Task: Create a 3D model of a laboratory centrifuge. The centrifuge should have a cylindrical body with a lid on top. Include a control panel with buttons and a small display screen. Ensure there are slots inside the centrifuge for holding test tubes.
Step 249:
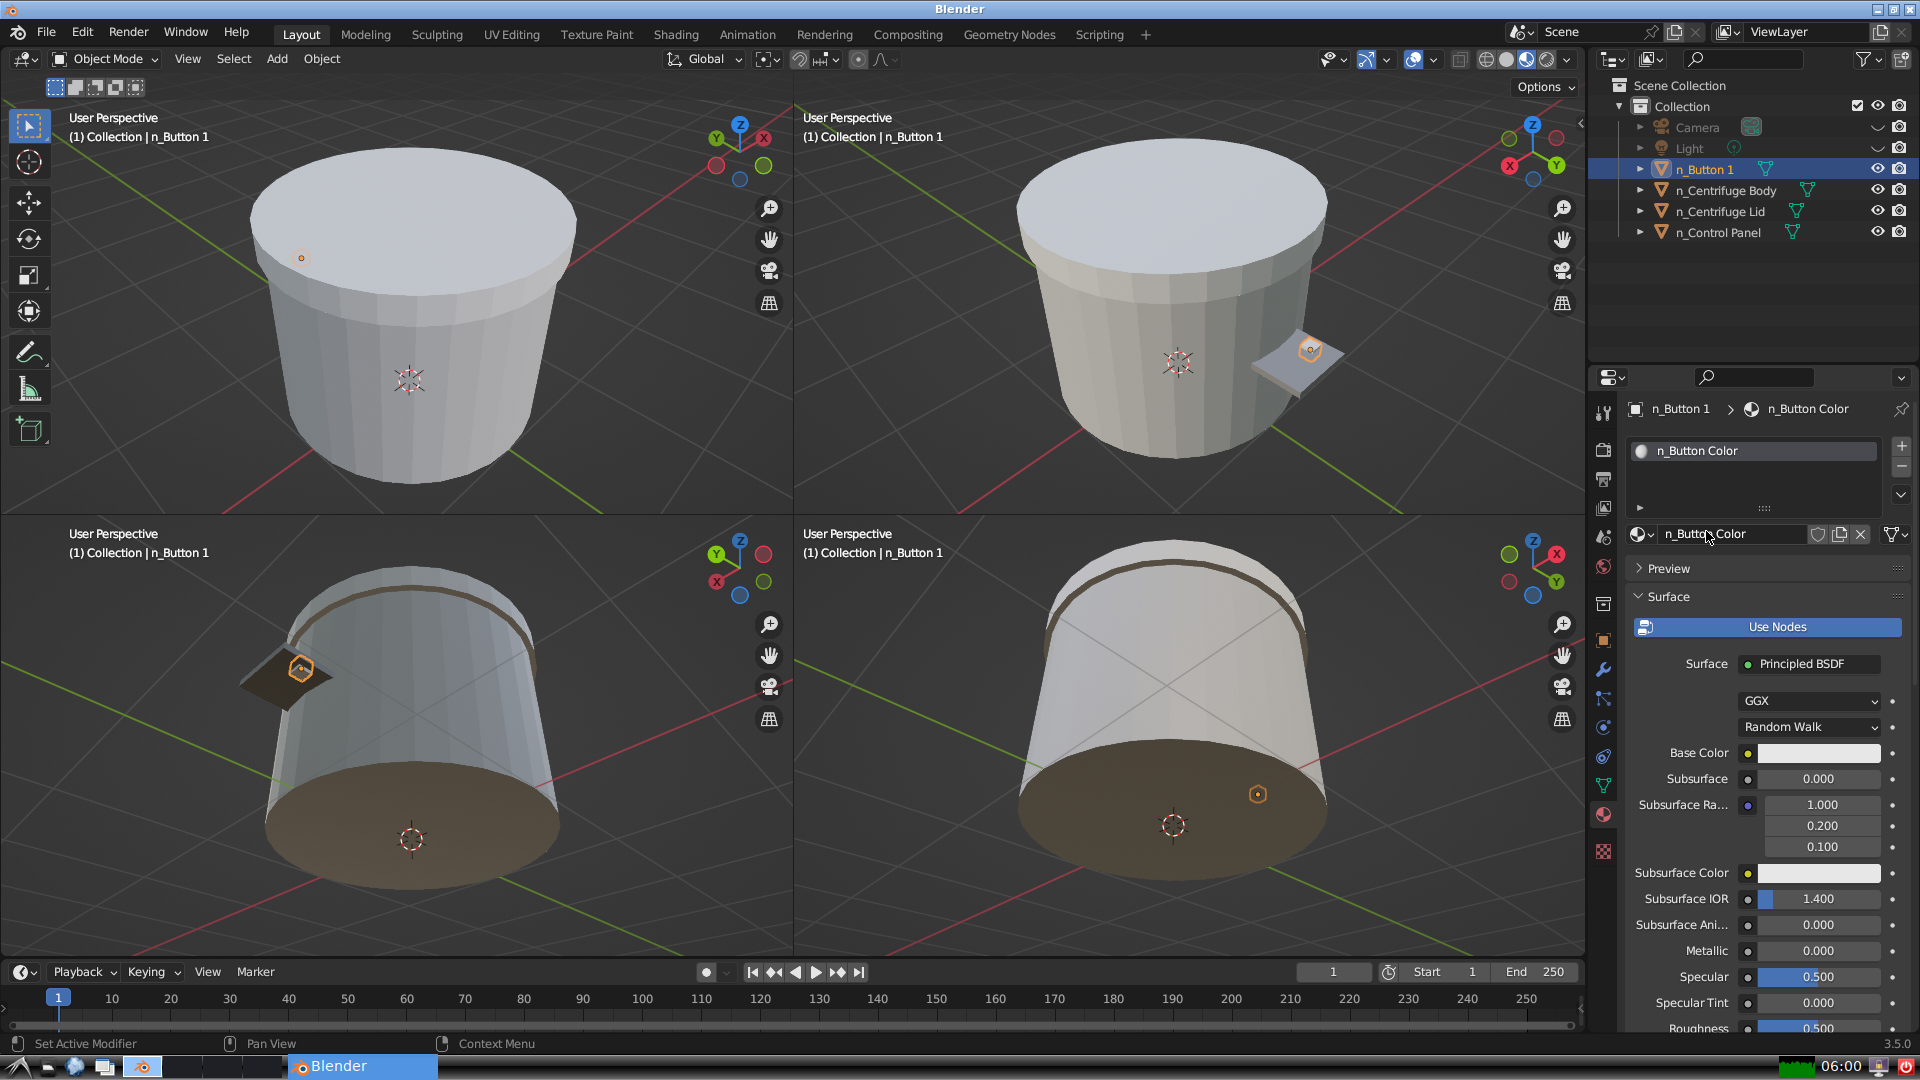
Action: {"mouse_move": [1816, 750]}